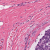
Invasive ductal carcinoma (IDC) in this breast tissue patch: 0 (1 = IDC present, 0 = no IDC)